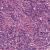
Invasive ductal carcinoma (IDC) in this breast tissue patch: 1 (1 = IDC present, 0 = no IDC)